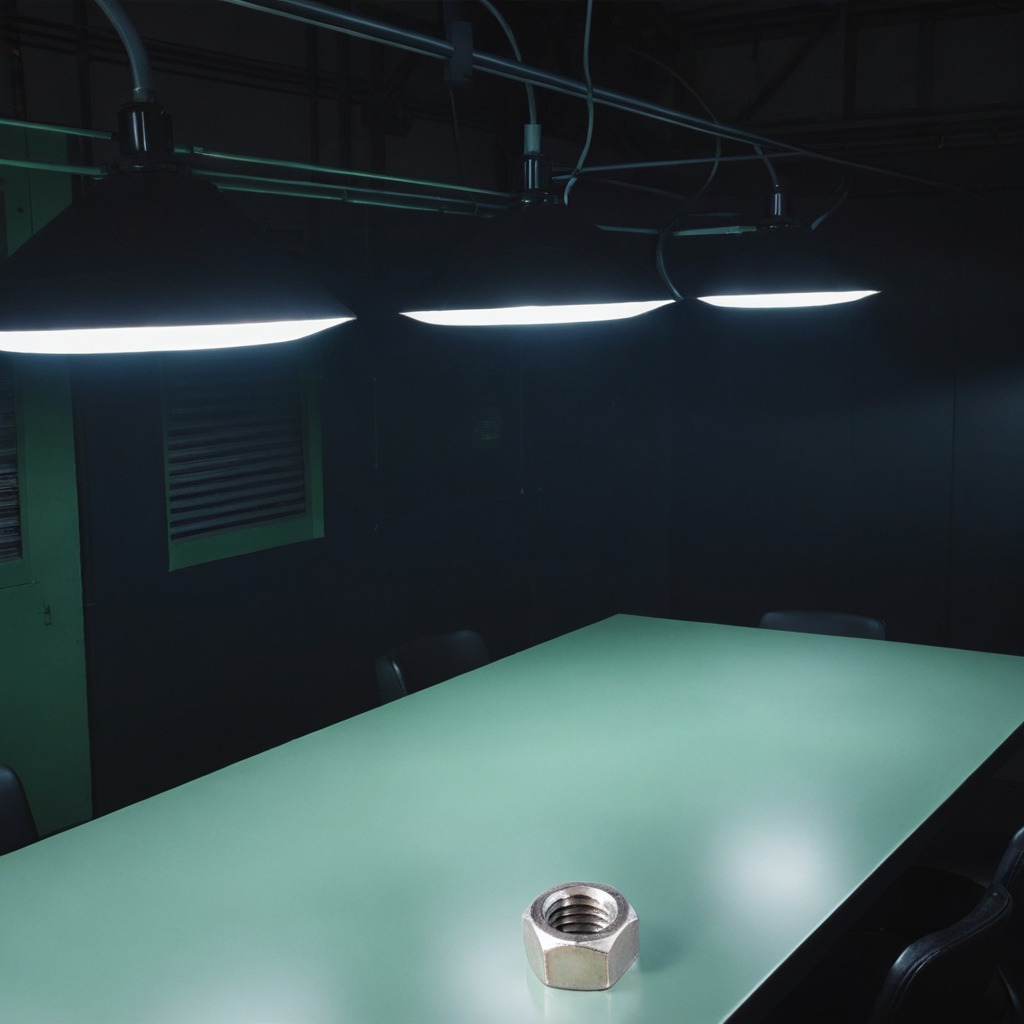
A metal nut is lying on a clean empty table in a railway signal maintenance room lit by harsh overhead fluorescents.